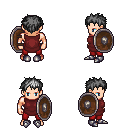
a pixel art fantasy rpg character, male body template, human, light skin, maroon tunic, red pants, gray bedhead hairstyle, metal boots, shield, four views (front, back, left, right), 2x2 character sprite sheet, small pixel art, hard edges, no anti-aliasing